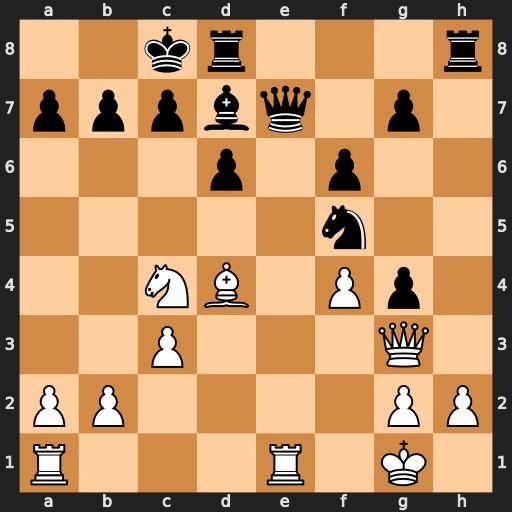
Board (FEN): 2kr3r/pppbq1p1/3p1p2/5n2/2NB1Pp1/2P3Q1/PP4PP/R3R1K1
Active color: w
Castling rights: -
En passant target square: -
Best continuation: Rxe7 Nxg3 hxg3